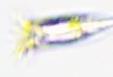
Label: Tintinnid